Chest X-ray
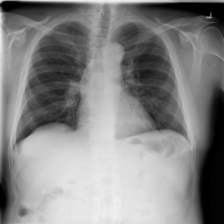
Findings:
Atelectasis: negative
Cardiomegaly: negative
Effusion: negative
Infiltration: negative
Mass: negative
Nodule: negative
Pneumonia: negative
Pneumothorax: negative
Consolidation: negative
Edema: negative
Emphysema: negative
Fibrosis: negative
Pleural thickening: negative
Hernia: negative